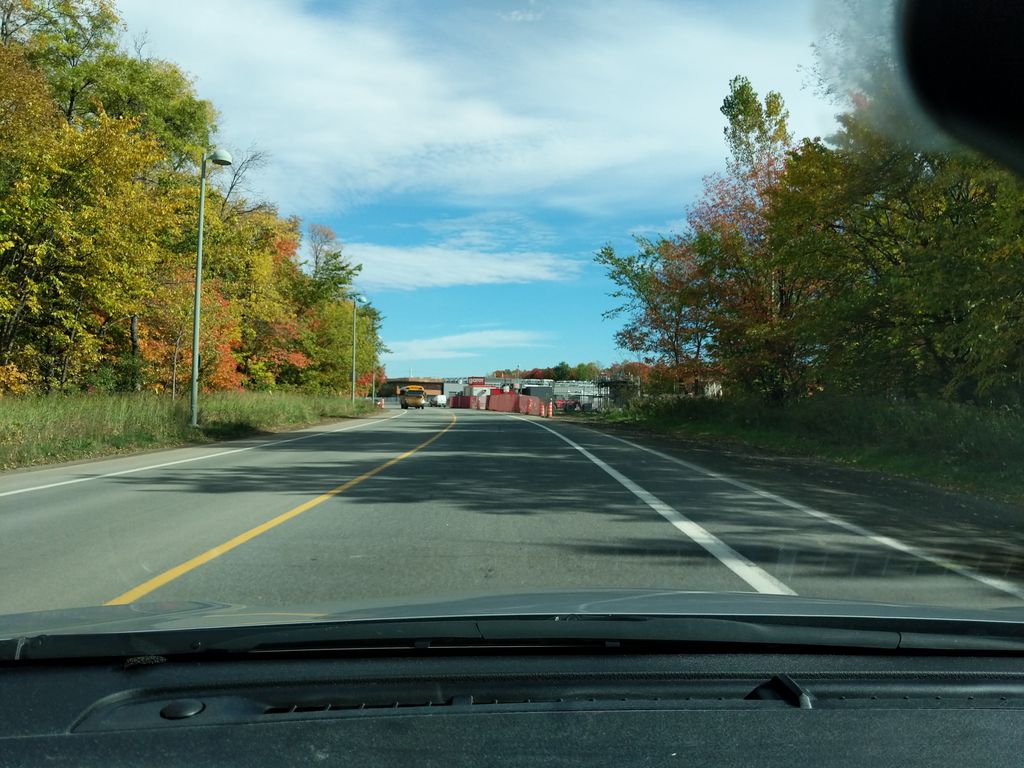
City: quebec_city